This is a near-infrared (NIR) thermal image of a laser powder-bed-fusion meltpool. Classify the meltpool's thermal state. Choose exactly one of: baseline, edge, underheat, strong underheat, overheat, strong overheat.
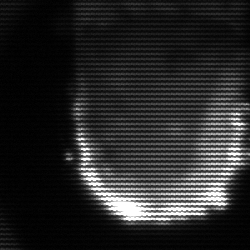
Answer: baseline